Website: crate-barrel
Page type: cart
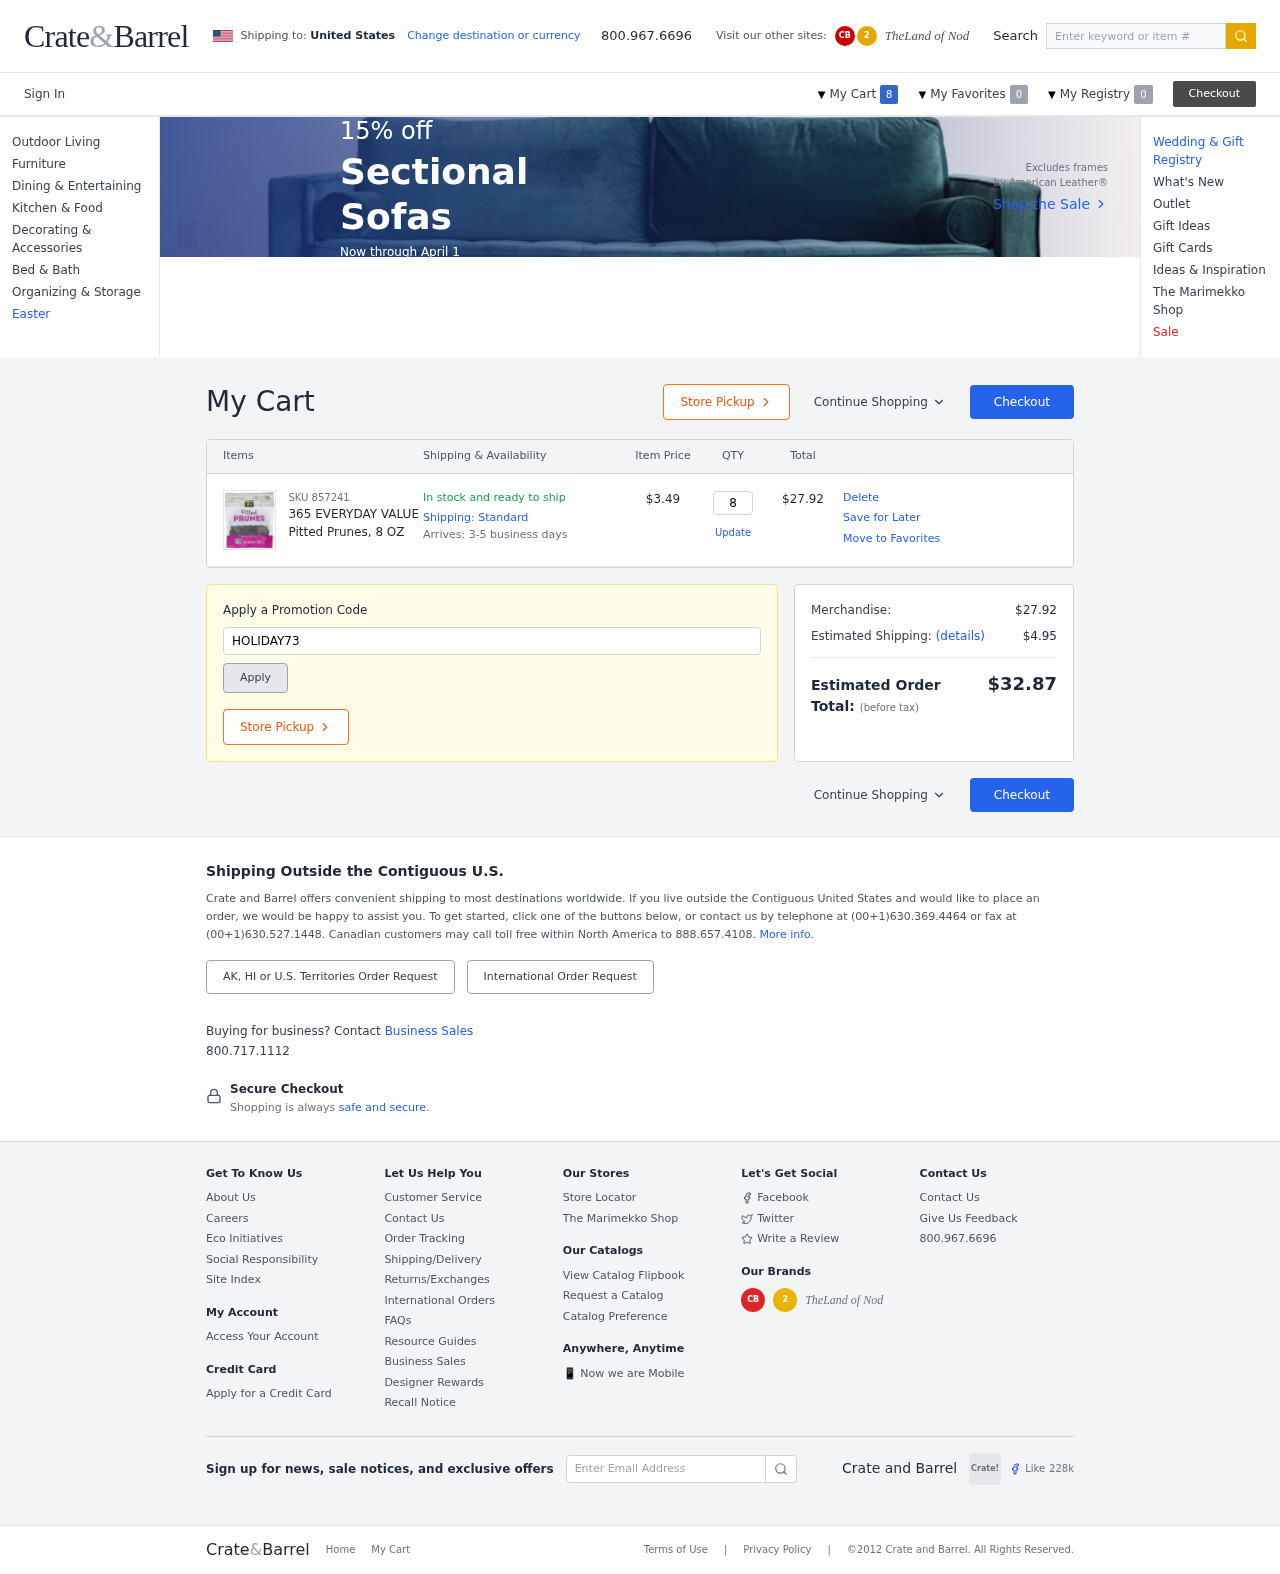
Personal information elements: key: PII_PROMO_CODE
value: HOLIDAY73
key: PII_COUNTRY
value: United States
Product elements: key: PRODUCT1_NAME
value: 365 EVERYDAY VALUE Pitted Prunes, 8 OZ
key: PRODUCT1_PRICE
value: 3.49
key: PRODUCT1_QUANTITY
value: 8
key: PRODUCT1_SKU
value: SKU 857241
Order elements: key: ORDER_NUM_ITEMS
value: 8
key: ORDER_ITEM_TOTAL
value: $27.92
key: ORDER_SUBTOTAL
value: $27.92
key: ORDER_SHIPPING_COST
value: $4.95
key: ORDER_TOTAL
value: $32.87
Search elements: key: HEADER_SEARCH
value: Enter keyword or item #